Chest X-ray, AP view. Patient: 57 years old, sex F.
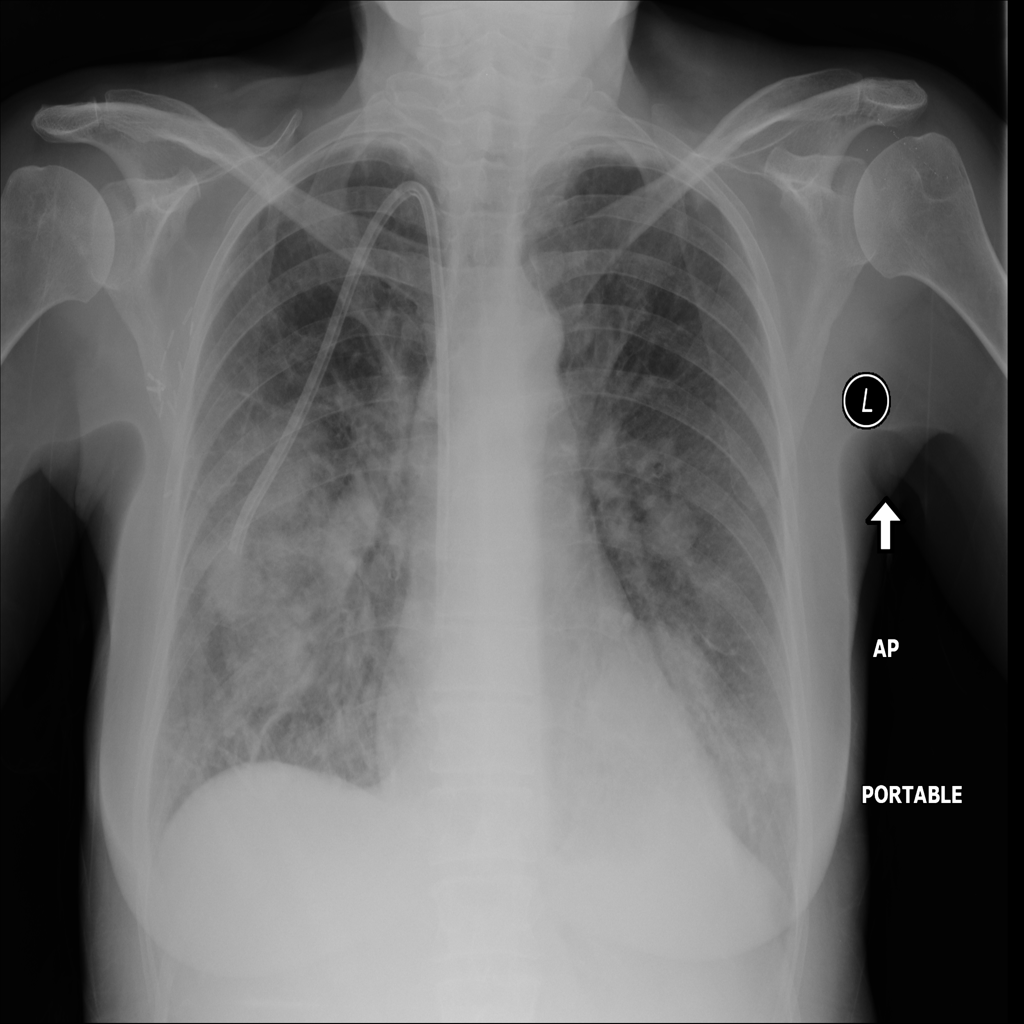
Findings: Edema, Mass, Nodule